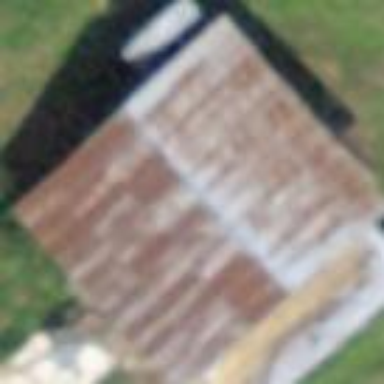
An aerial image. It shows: Rural barn.